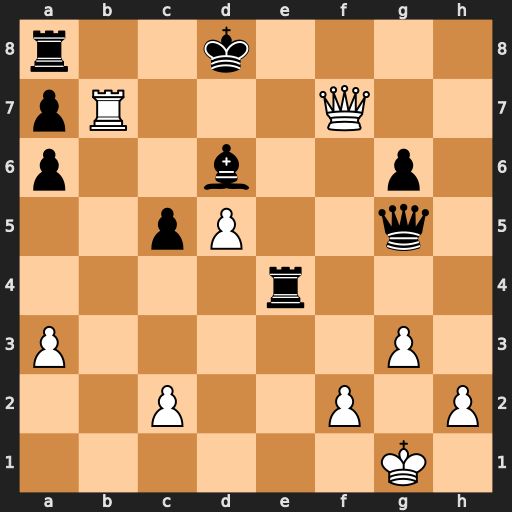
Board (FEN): r2k4/pR3Q2/p2b2p1/2pP2q1/4r3/P5P1/2P2P1P/6K1
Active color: w
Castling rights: -
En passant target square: -
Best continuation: Qd7#